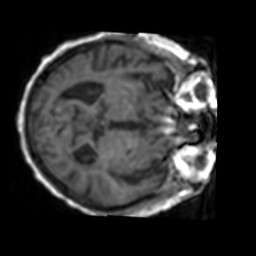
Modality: T1w
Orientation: axial
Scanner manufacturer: philips
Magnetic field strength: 1.5 T
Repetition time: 0.02 s
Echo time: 0.004605 s